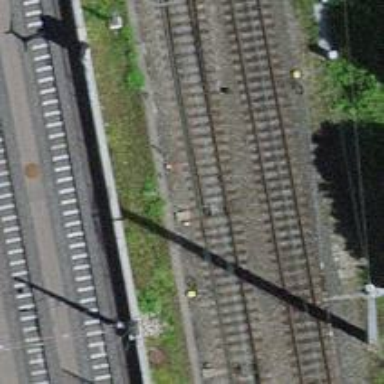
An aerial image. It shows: Junction on the railway.